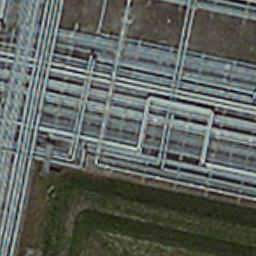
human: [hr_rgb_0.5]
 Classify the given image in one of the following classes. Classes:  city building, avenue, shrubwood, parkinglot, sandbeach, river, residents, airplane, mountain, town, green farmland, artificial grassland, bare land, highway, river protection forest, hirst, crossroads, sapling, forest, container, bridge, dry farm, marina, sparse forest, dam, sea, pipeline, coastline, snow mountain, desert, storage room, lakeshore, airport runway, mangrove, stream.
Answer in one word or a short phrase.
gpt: pipeline